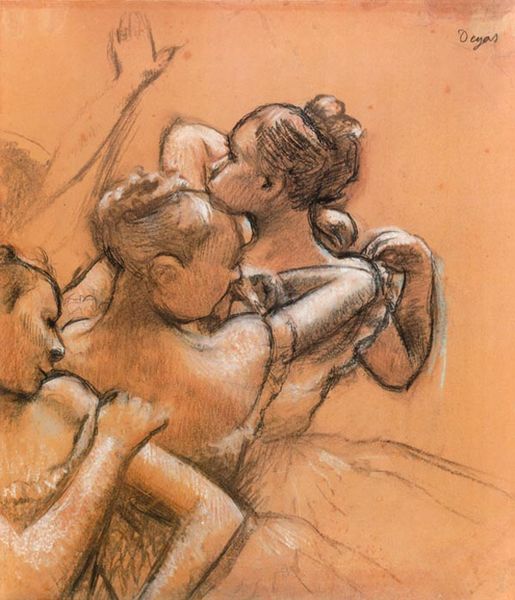
Titel: Drei Tänzerinnen
Künstler: Edgar Degas
Standort: Bremen
Institution: Kunsthalle Bremen
Schlagwörter: feder, hand, kopf, schatten, weiß, frauen, impressionismus, menschen, mädchen, ocker, ausschnitt, bewegung, braun, damen, degas, edgar degas, frau, frisur, frisuren, handschuhe, kleid, kleider, kreide, licht, mund, nase, ohr, orange, pastell, profil, rücken, schwarz, skizze, zeichnung, blick, dame, rose, rot, rock, tanz, feier, jung, arm, arme, augen, knoten, mensch, hals, hände, signatur, auge, haare, pose, oper, tanzen, tänzerin, tänzerinnen, ohren, rosa, schulter, schultern, helldunkel, dutt, farbig, papier, balett, ballerina, ballerinas, ballet, ballett, haltung, studie, tutu, tutus, tütü, üben, übung, creme, grafik, linien, aufwärmen, balletttänzerinnen, drehen, grisaille, sepia, weisshöhung, nasen, detail, vergnügen, hochsteckfrisur, oberkörper, striche, schulterfrei, eng, tusche, kohle, schraffur, strich, bleistift, entwurf, karton, pergament, rückansicht, schwingen, drehung, träger, rötel, vertieft, erhöhung, pastellkreide, papyrus, höhung, liebesspiel, gesichtr, ballarina, balletttänzerin, polka, rundtanz, tanzerinnen, knoten im haar, packpapier, besicht, gruppentanz, beseelt